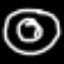
Label: donut